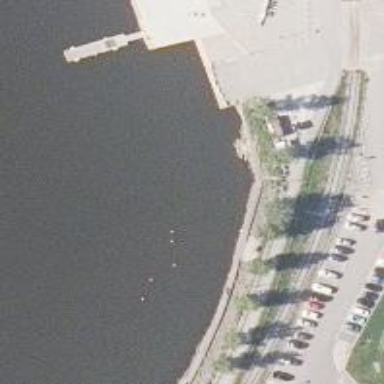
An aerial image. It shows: Man-made pier.